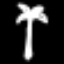
Label: palm tree